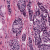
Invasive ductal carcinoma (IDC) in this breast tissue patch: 1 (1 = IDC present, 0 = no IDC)